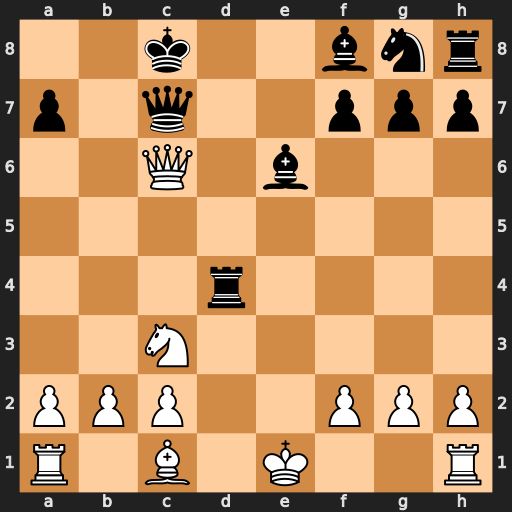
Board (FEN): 2k2bnr/p1q2ppp/2Q1b3/8/3r4/2N5/PPP2PPP/R1B1K2R
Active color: w
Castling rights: KQ
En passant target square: -
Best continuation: Qxc7+ Kxc7 Nb5+ Kb7 Nxd4